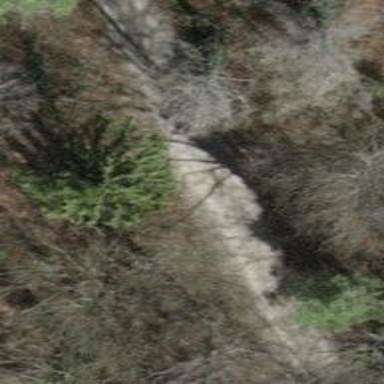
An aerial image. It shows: Compacted grade3 forestry track for forestry vehicles.